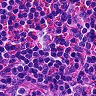
Metastatic tissue present: no